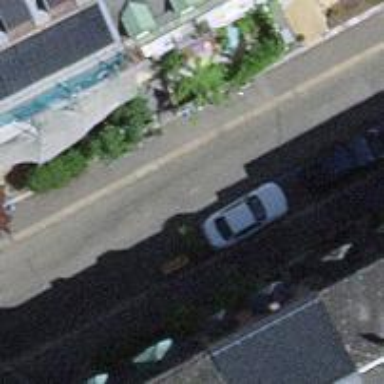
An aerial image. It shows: Asphalt road designated as living street.